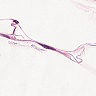
Metastatic tissue present: no